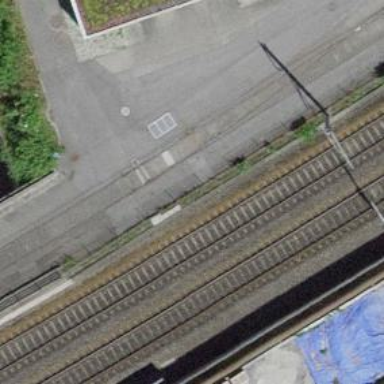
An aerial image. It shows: Railway switch.